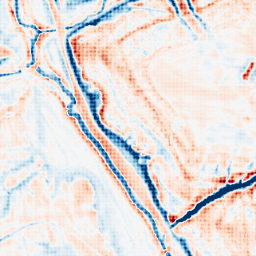
Category: edge_preserving
Decomposition family: bilateral
Decomposition parameters: d: 21
sigma_color: 100
sigma_space: 100
Upsampling method: sinc_hamming
Upsampling parameters: scale: 8
kernel_size: 8
Upsampling scale: 8